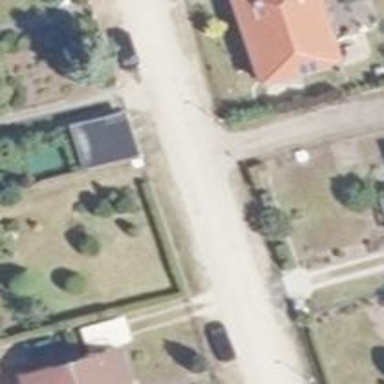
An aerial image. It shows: Residential road with compacted surface.